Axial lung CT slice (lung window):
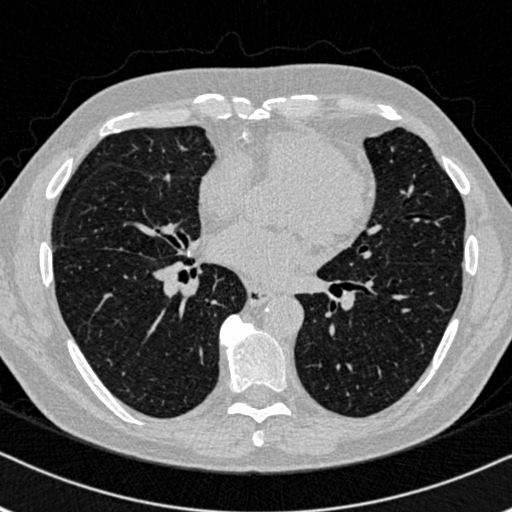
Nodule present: no